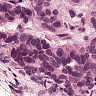
Metastatic tissue present: yes